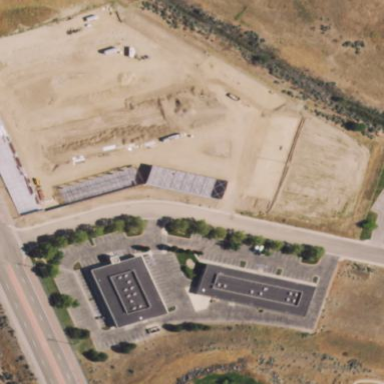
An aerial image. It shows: Storage rental shop.